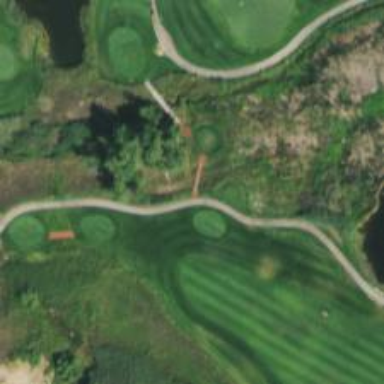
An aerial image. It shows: Path bridge over golf path.